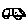
Label: car